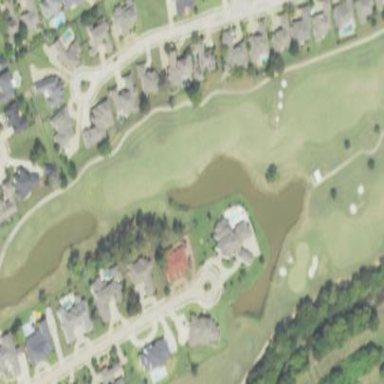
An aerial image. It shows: Golf fairway in the image.